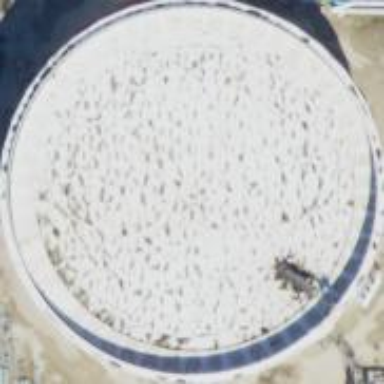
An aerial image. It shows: Storage tank that is man-made.